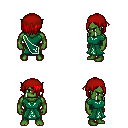
a pixel art fantasy rpg character, male body template, orc, green skin, sash dress, magenta pants, red bangs hairstyle, red bandana, four views (front, back, left, right), 2x2 character sprite sheet, small pixel art, hard edges, no anti-aliasing